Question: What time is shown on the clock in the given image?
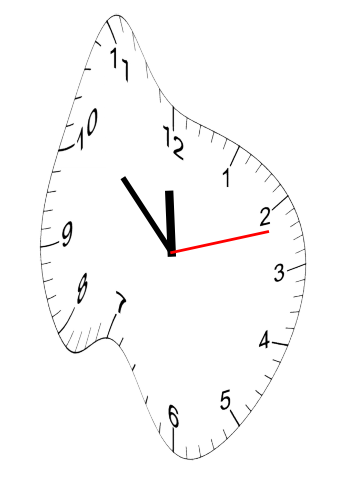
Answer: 11:52:12